Aerial crown-view tile of a tropical tree (Barro Colorado Island, Panama), acquired 20250317:
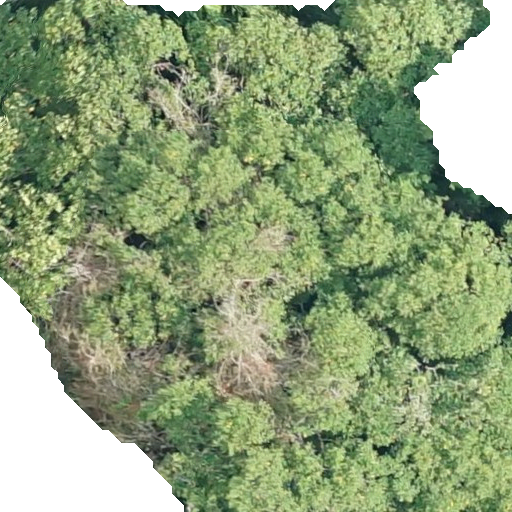
Species: Hieronyma alchorneoides
GBIF accepted scientific name: Hieronyma alchorneoides
Crown area: 391.331 m²